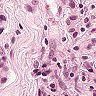
Metastatic tissue present: yes